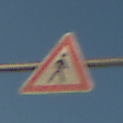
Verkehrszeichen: FussgaengerLinks
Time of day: SunriseSunset
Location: Outdoor (Beach)
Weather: Clear
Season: NotSpecified
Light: Natural